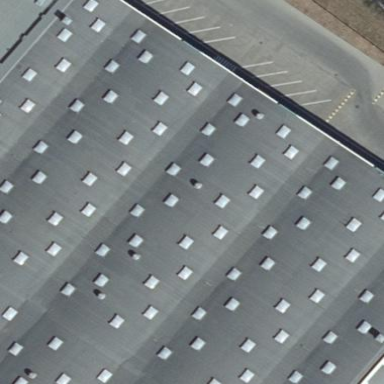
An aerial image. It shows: Industrial building located on industrial land.